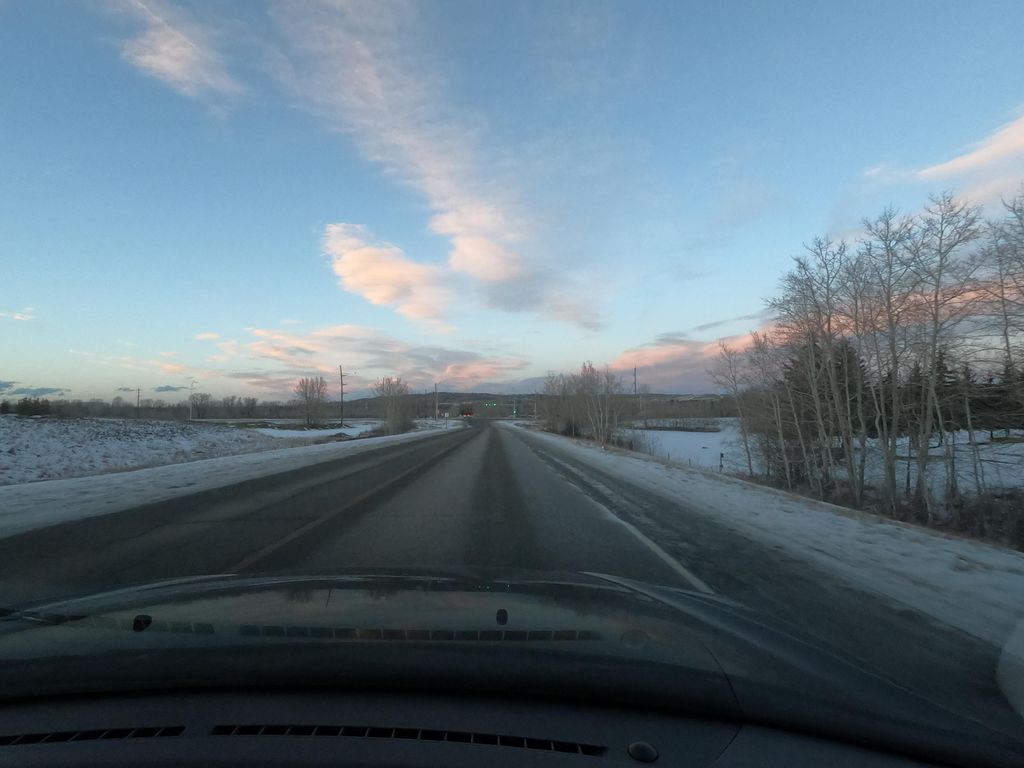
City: calgary